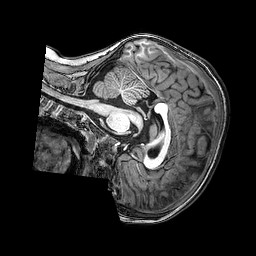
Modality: T1w
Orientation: sagittal
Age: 6
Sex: male
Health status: healthy